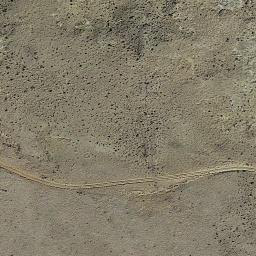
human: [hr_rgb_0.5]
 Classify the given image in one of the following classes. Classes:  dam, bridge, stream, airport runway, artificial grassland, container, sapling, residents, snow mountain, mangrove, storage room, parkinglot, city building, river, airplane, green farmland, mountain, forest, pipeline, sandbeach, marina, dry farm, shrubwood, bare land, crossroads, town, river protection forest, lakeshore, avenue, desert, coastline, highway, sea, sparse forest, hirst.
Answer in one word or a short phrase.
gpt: bare land